Question: Count the number of objects in the diagram.
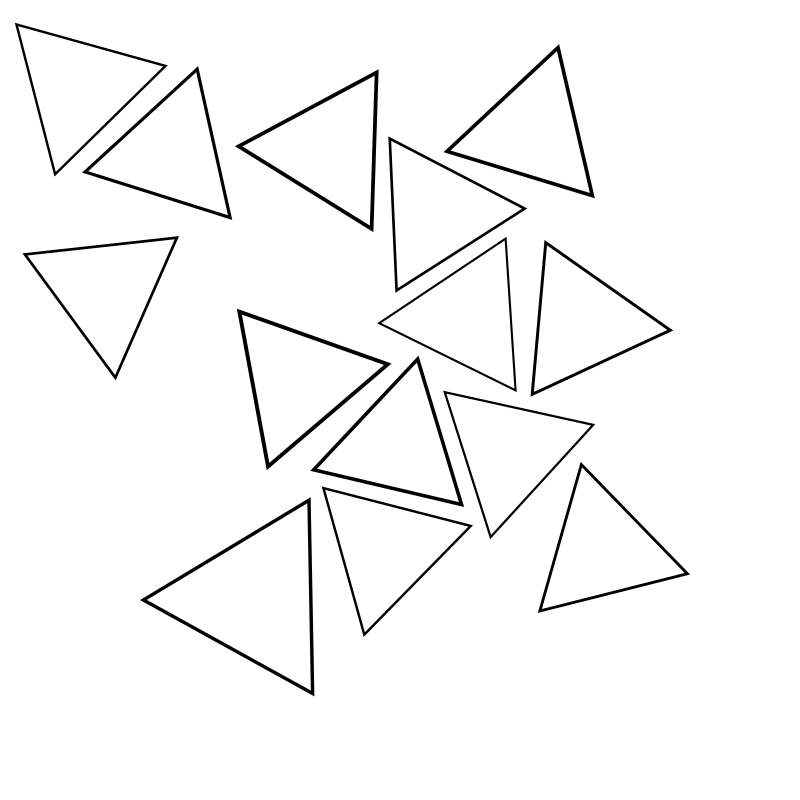
Answer: 14